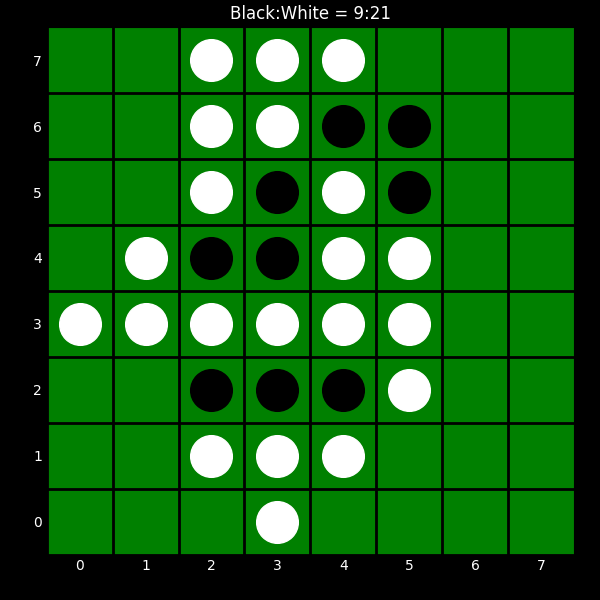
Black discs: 9
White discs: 21